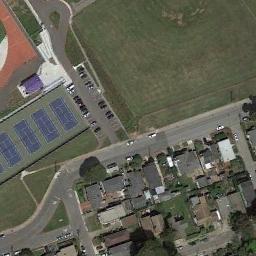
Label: tennis_court